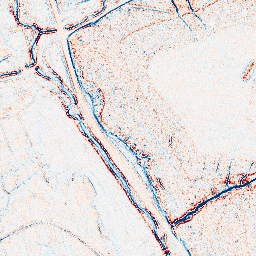
Category: edge_preserving
Decomposition family: bilateral
Decomposition parameters: d: 5
sigma_color: 150
sigma_space: 25
Upsampling method: sinc_blackman
Upsampling parameters: scale: 2
kernel_size: 16
Upsampling scale: 2